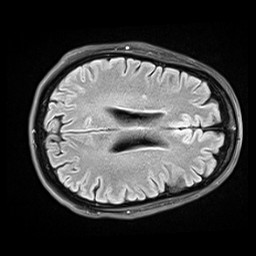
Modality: FLAIR
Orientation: axial
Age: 56
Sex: female
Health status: healthy
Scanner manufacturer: siemens
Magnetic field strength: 3 T
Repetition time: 9 s
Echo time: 0.088 s